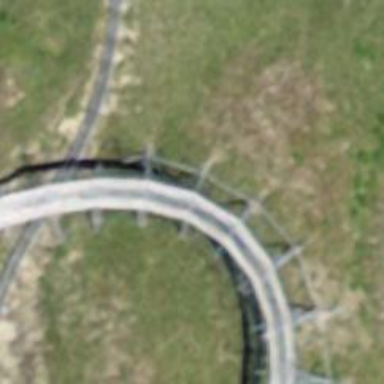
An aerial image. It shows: Bridge leading to summer toboggan attraction.